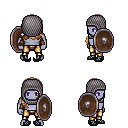
a pixel art fantasy rpg character, male body template, dark elf, purple skin, leather shoulder armor, gold greaves, light blonde right-swept hairstyle, chain hood, cloth bracers, ghillies, shield, four views (front, back, left, right), 2x2 character sprite sheet, small pixel art, hard edges, no anti-aliasing